Aerial crown-view tile of a tropical tree (Barro Colorado Island, Panama), acquired 20241014:
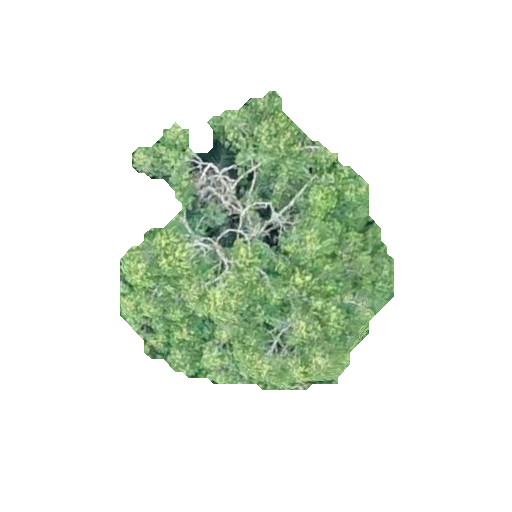
Species: Guatteria lucens
GBIF accepted scientific name: Guatteria lucens
Crown area: 87.504 m²